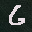
Label: 6